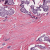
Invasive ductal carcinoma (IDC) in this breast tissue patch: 1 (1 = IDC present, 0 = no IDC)